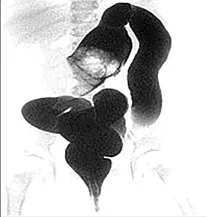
Water-soluble contrast enema was performed but the result was ineffective.
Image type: radiology (x_ray)